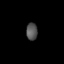
Tissue: lung
Cell type: Epithelial cells
Senescence score: 0.2196
Nuclear area (px): 192
Mean DAPI intensity: 82.922